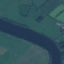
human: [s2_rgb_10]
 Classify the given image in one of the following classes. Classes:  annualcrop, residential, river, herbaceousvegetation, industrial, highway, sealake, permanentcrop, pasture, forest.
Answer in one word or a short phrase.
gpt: River